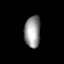
Tissue: lung
Cell type: Others
Senescence score: 0.2347
Nuclear area (px): 498
Mean DAPI intensity: 149.729